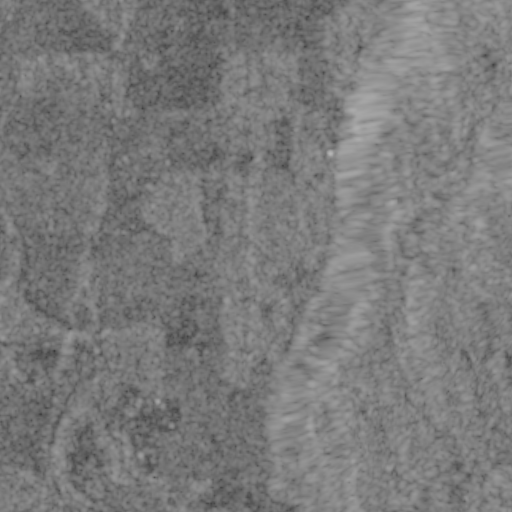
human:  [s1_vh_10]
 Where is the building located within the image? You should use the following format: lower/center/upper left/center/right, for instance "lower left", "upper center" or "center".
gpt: The building is located in the lower left of the image.
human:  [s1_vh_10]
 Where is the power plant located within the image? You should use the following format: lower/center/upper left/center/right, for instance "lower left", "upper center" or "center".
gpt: There is no power plant in the image.

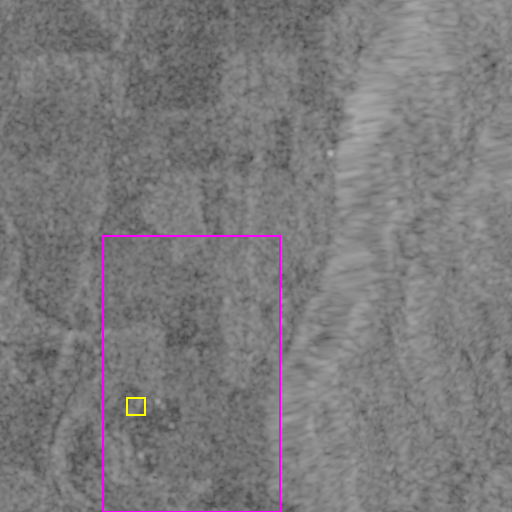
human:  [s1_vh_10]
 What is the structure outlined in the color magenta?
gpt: The structure outlined in magenta is a crop field.
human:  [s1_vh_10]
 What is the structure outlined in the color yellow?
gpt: The structure outlined in yellow is a building.
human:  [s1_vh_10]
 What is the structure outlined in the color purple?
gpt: There is no purple outline.